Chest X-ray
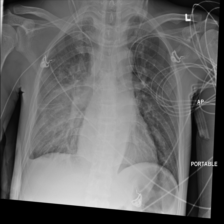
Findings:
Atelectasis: negative
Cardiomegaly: negative
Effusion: positive
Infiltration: positive
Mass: negative
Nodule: negative
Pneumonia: negative
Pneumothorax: negative
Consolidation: negative
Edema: negative
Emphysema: negative
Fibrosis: negative
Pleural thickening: negative
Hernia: negative